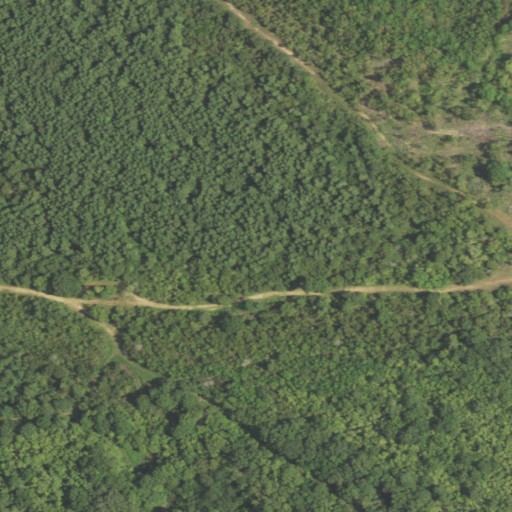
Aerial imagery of cape in Louisiana named Canfiels Point containing woody wetlands, evergreen forest, pasture, mixed forest, herbaceous wetlands, deciduous forest, open development, and shrub